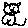
Label: cat